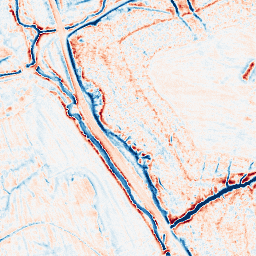
Category: edge_preserving
Decomposition family: anisotropic_diffusion
Decomposition parameters: iterations: 20
kappa: 50
gamma: 0.15
Upsampling method: sinc_hamming
Upsampling parameters: scale: 4
kernel_size: 16
Upsampling scale: 4